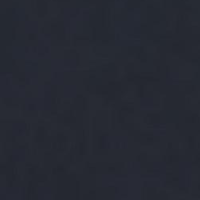
EUNIS habitat code: 14
Species observed at this site:
Podiceps cristatus
Podiceps auritus
Larus canus
Podiceps nigricollis
Bucephala clangula
Passer domesticus
Larus cachinnans
Chroicocephalus ridibundus
Phalacrocorax carbo
Phylloscopus collybita
Larus michahellis
Gallinula chloropus
Gavia arctica
Mareca strepera
Milvus milvus
Sterna hirundo
Larus argentatus
Cinclus cinclus